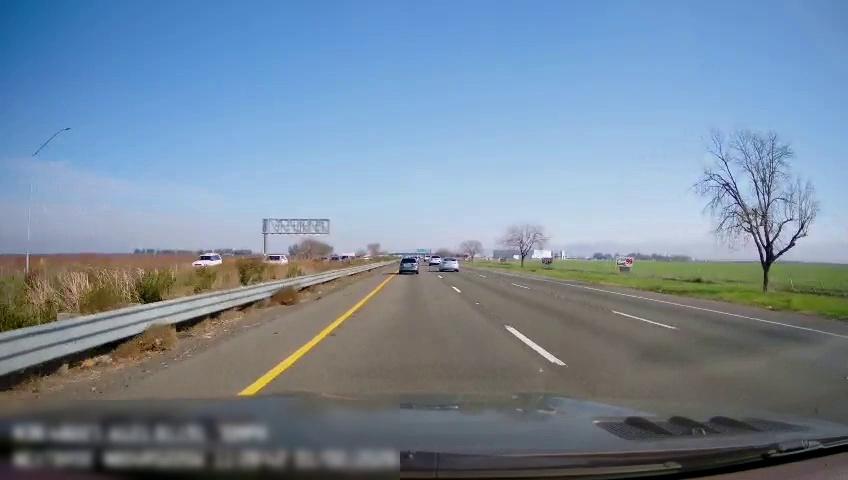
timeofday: Day
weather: Sunny
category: Drivable Space
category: Vehicles | Car
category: Vehicles | SUV
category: Vehicles | SUV
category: Vehicles | SUV
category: Vehicles | SUV
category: Lanes | Current Lane
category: Lanes | Current Lane
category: Lanes | Alternate Lane
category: Lanes | Alternate Lane